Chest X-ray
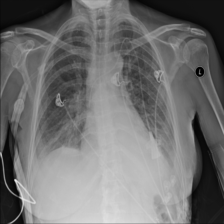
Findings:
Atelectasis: negative
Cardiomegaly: negative
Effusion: positive
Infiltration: negative
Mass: negative
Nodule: negative
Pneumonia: negative
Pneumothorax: negative
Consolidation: negative
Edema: negative
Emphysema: negative
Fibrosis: negative
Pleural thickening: negative
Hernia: negative